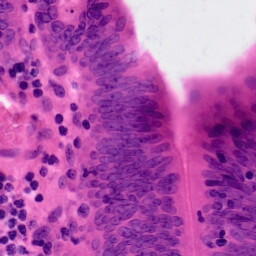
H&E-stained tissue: Colon